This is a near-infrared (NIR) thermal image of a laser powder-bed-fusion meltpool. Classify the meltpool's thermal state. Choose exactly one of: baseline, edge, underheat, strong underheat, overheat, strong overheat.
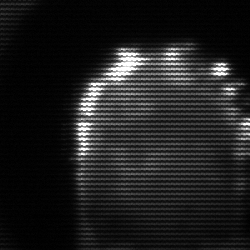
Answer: baseline